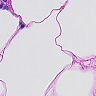
Metastatic tissue present: no